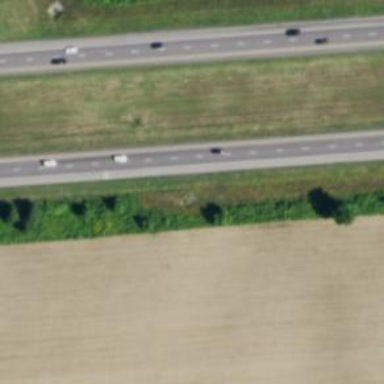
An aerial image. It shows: View of motorway.